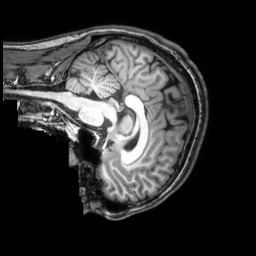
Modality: T1w
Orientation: sagittal
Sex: male
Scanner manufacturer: philips
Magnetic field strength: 3 T
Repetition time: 0.00818 s
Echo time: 0.00374 s